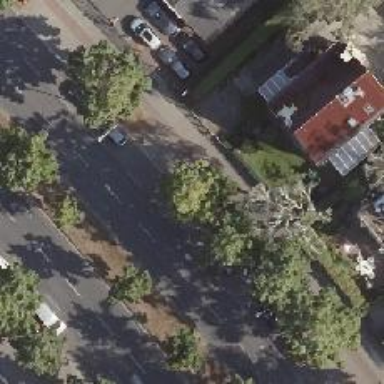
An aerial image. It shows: Avenue of deciduous broadleaved trees.